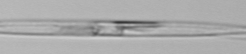
Label: Pseudo-nitzschia